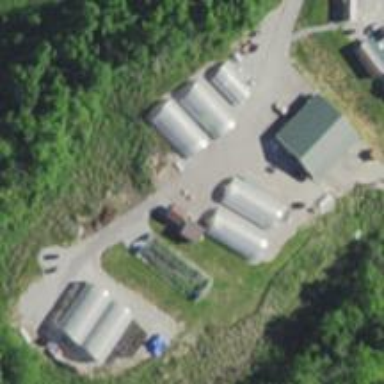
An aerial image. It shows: Area dedicated to greenhouse horticulture.